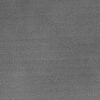
Atmospheric dust classification: dusty